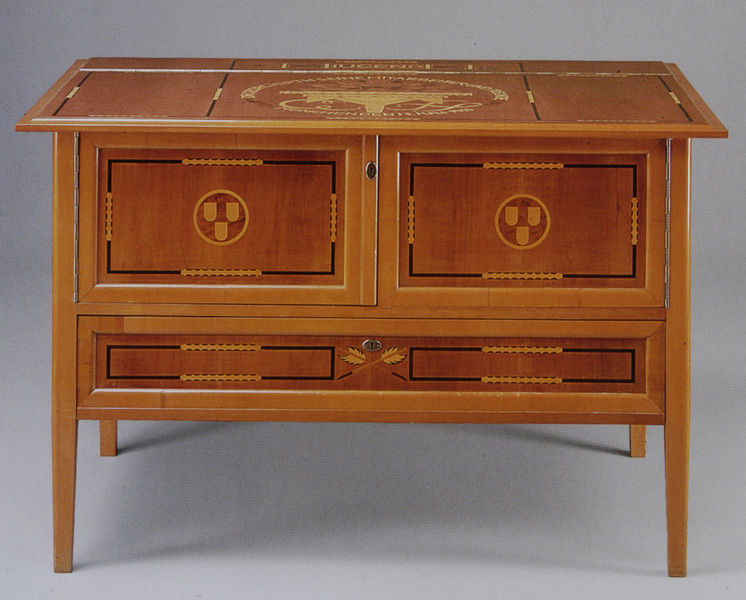
Titel: Schrein für die Zeitschrift "Die Jugend", Geschenk an den Herausgeber Georg Hirth zu seinem 70. Geburtstag
Künstler: Julius Diez
Standort: München
Institution: Stadtmuseum
Schlagwörter: braun, holz, schwarz, tisch, fächer, muster, möbel, kreis, rund, beine, kommode, schrank, schreibtisch, tischchen, glänzend, poliert, foto, truhe, tischbeine, einlegearbeit, einlegearbeiten, intarsien, wappen, komode, scharniere, schubladen, scharnier, schloß, viereckig, sekretär, furnier, möbelstück, fach, inkrustiert, lak, schräncken, sekret r, sekrätär, verzierungen